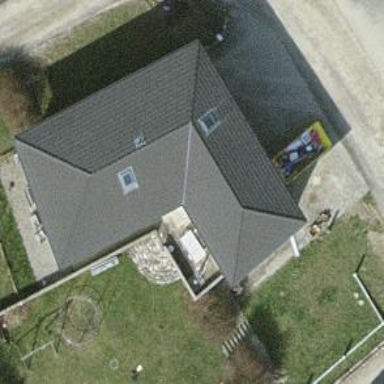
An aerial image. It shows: View of roof edge.